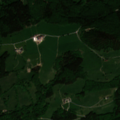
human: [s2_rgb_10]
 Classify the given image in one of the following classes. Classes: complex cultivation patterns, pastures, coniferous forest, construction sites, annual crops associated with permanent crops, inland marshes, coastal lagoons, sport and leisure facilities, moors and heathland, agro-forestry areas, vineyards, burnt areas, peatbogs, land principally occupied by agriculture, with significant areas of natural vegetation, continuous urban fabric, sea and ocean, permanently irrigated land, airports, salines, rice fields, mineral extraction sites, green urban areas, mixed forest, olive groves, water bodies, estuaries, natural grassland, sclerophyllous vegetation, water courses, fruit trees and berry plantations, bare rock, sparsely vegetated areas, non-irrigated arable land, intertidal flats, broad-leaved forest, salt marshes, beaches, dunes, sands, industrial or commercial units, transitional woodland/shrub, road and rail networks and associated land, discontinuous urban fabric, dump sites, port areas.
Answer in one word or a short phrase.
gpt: pastures, mixed forest